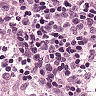
Metastatic tissue present: no